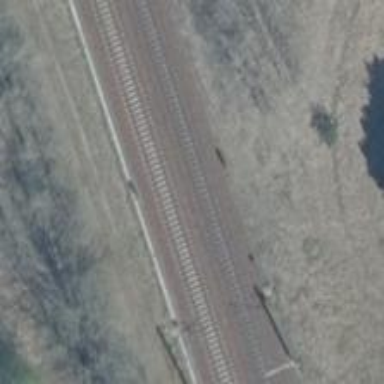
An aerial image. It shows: Railway signal.